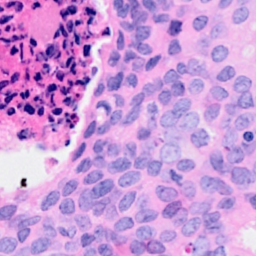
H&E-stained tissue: Breast